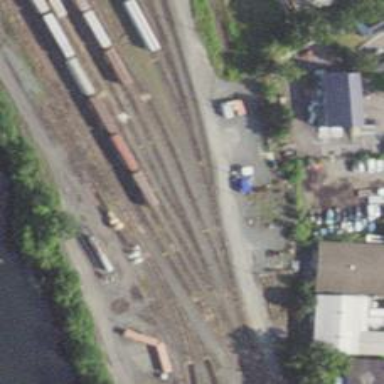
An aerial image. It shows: Railway siding for service.